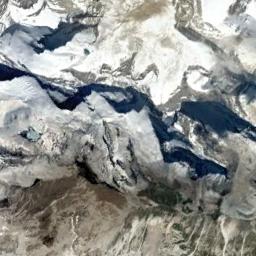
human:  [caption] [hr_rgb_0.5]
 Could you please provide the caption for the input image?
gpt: The snowberg is partly covered with glaciers and some knife-edge ridges remain at the top of the snowberg .

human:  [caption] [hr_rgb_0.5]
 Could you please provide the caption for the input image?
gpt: There is a lot of snow on the snowberg .

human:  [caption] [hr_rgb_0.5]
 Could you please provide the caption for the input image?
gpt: The snow berg is consist of bare land and white snow .

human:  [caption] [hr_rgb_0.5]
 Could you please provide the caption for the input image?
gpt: A snow-covered mountain covered in large areas .

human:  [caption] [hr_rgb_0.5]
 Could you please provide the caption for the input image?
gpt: There are some snow and lakes on the snowberg .